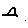
Label: triangle